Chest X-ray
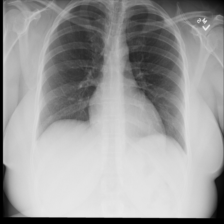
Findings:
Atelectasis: negative
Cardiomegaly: negative
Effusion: negative
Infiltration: positive
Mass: negative
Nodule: negative
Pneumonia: negative
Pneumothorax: negative
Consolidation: negative
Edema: negative
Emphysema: negative
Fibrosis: negative
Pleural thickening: negative
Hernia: negative